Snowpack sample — Buffalo Mountain, Silverthorne, Colorado, USA (2/22/26, 2:02 PM MST)
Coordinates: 39.622, -106.113
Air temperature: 33 °F
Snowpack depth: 63 cm
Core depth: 40 cm
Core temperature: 26.6 °F
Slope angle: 11°, slope face: 116°
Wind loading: low
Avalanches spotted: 0
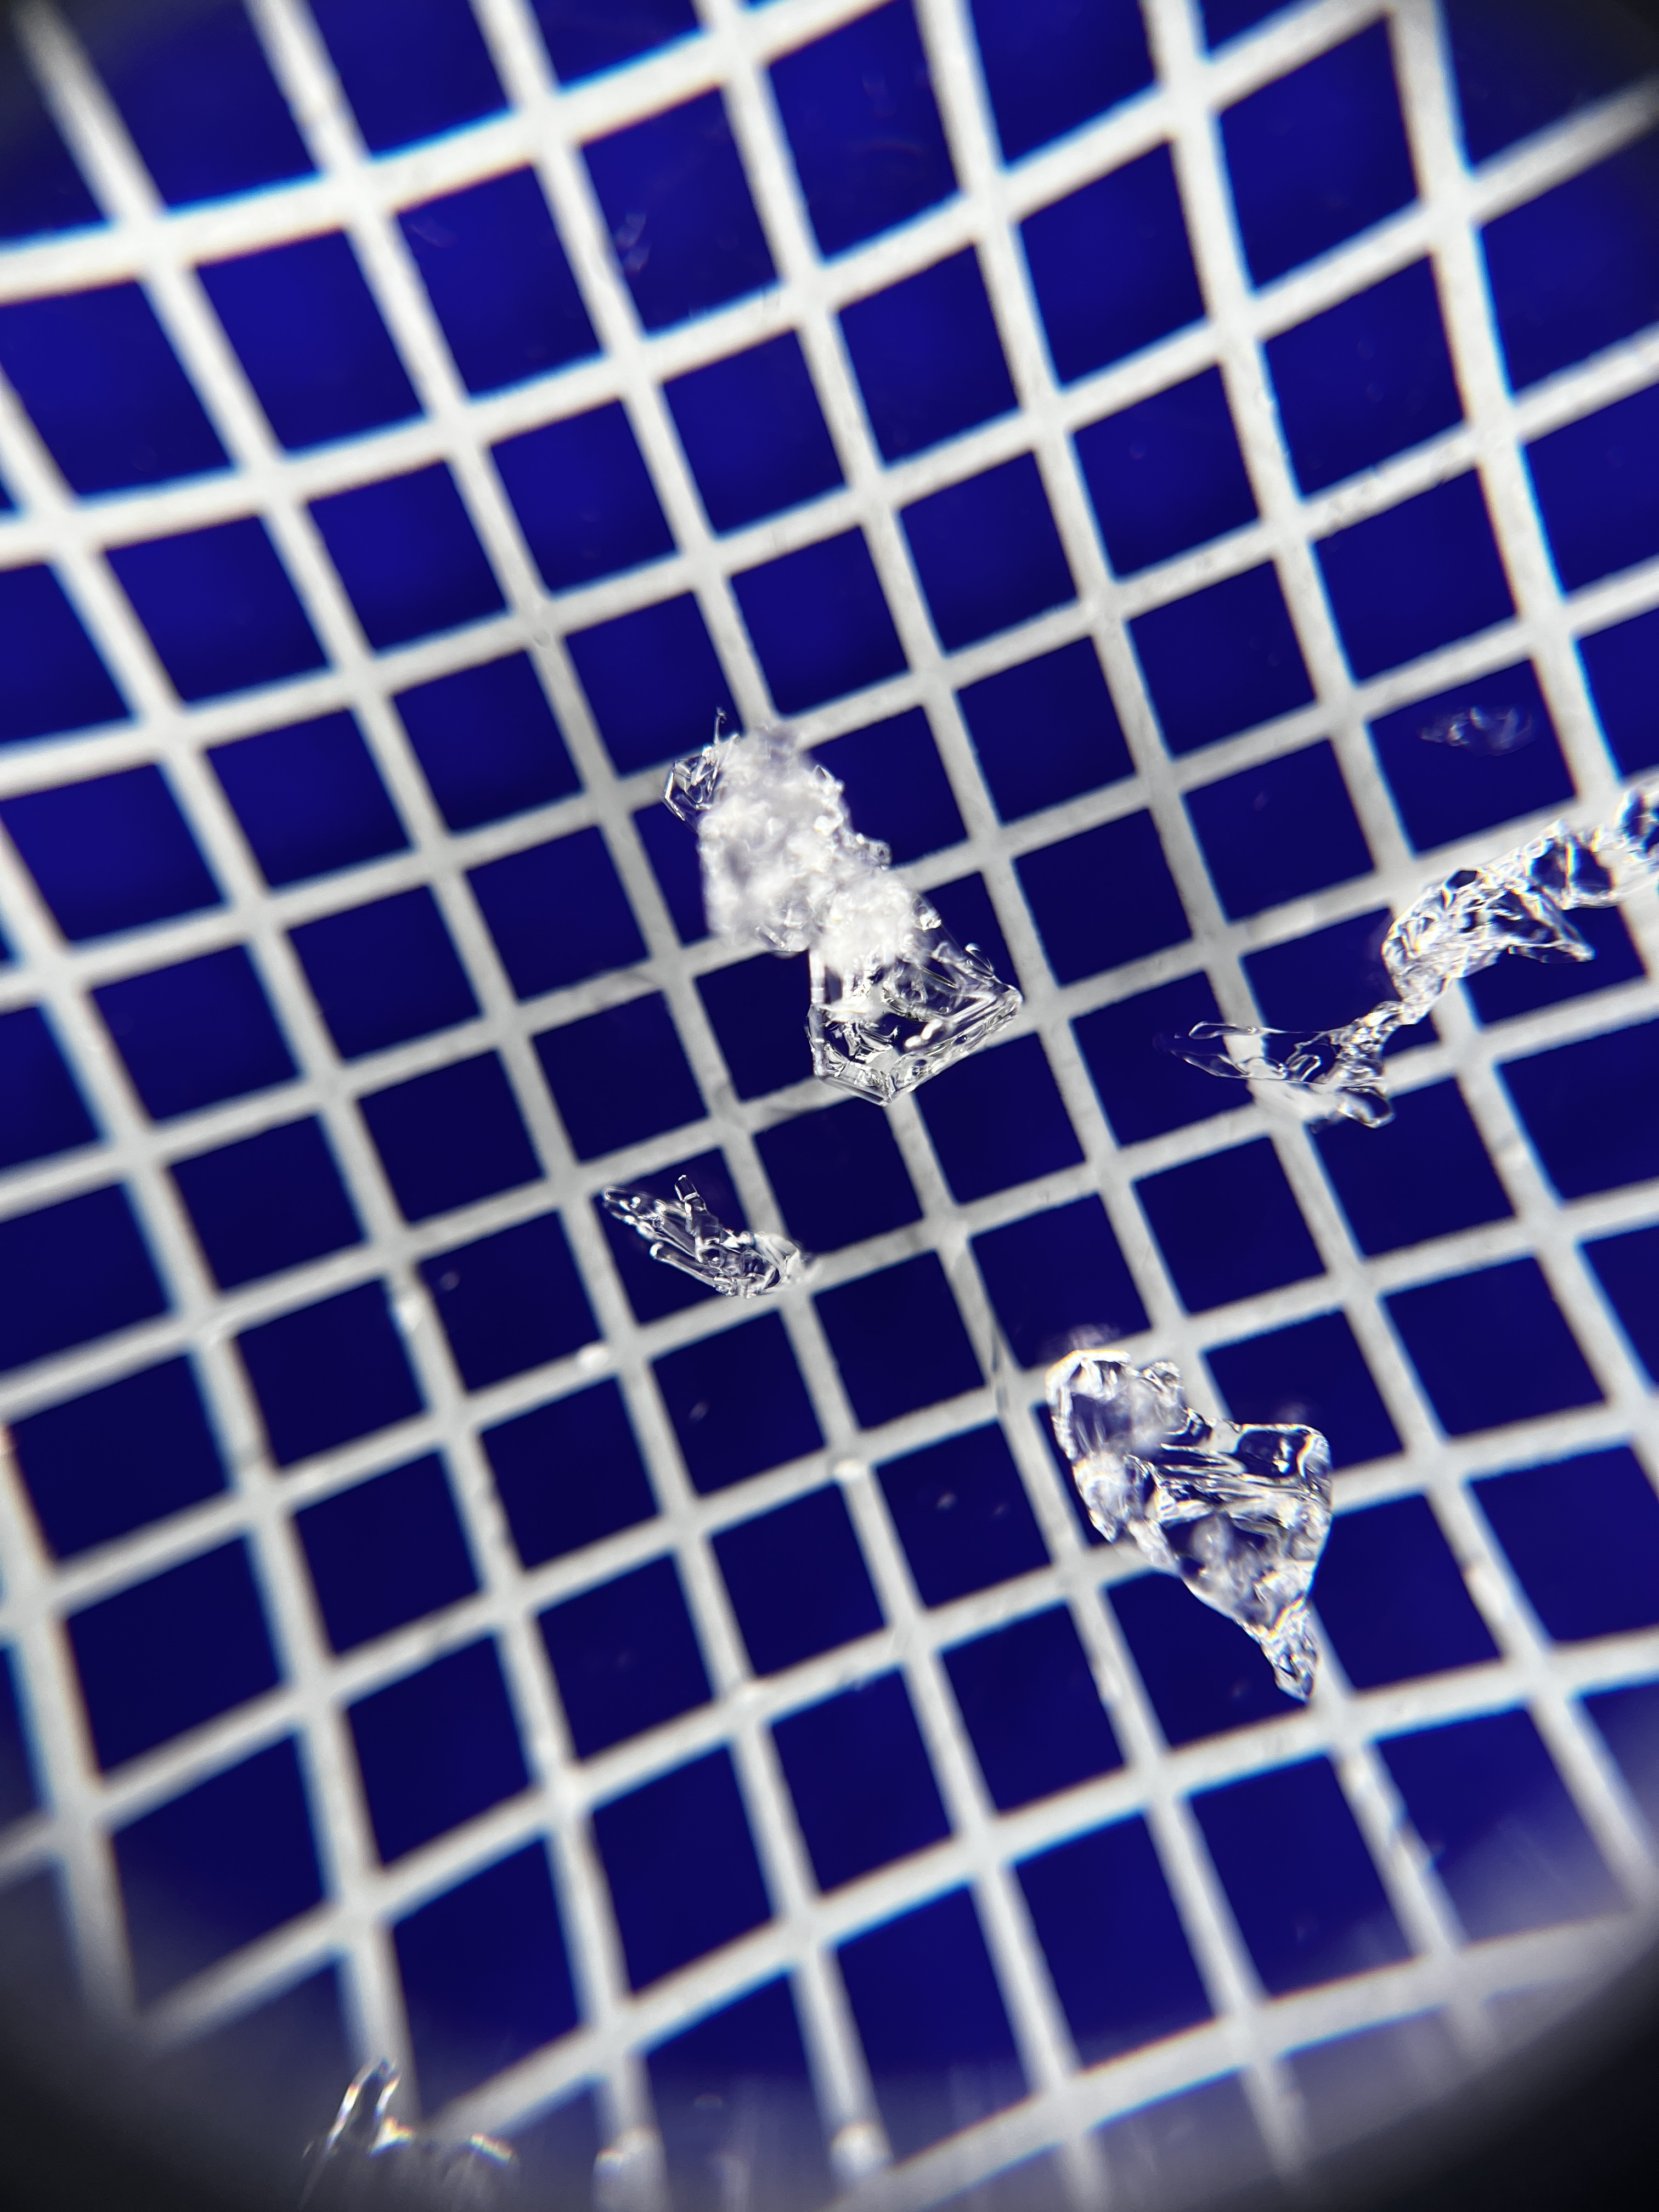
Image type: magnified_profile
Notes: In a firebreak similar to site 1, minimal wind loading with no spotted avalanches (not many faces in view though)